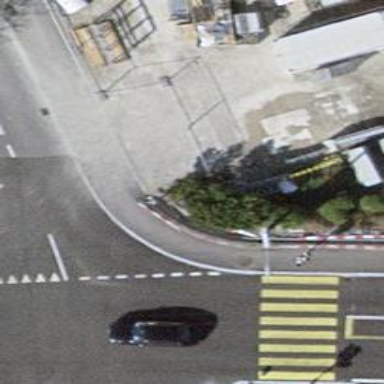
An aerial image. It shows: Bicycle parking area with bollard.